Question: How do you make the contents of a 100% width span not wrap when the text is more than 100% of parent? I have monkeyed around with 'whitespace: nowrap;' with no luck.
'span.firstname, span.lastname, span.email''div.name, div.personal, or div.account_view' I would like the 3 spans to go for however long their content is (no wrap).
'''
<div class="account_view">
<div class="personal">
<div class="picture">
<img src="example.png" />
<span>Image caption</span>
</div>
<div class="name">
<span class="first">Firstname</span>
<span class="last">Lastname</span>
<span class="email">email@email.com</span>
</div>
</div>
</div>
'''
'''
div.account_view {
display: block;
height: auto;
width: 700px;
padding: 40px;
margin: 0 auto;
border: 0;
}
div.account_view div.personal {
margin: 0 auto;
clear: both;
overflow: hidden;
white-space: nowrap;
}
div.account_view div.personal div.picture {
float: left;
display: block;
width: 200px;
height: 200px;
border: 1px solid #aaa;
margin: 0 10px 0 0;
}
div.account_view div.personal div.picture img {
display: block;
width: 100%;
height: 100%;
border: 0;
padding: 0;
margin: 0;
}
div.account_view div.personal div.picture span {
display: block;
font-size: inherit;
text-align: center;
margin: 0;
position: relative;
top: -27px;
padding: 5px;
background-color: rgba(0,0,0,.4);
color: #eee;
}
div.account_view div.personal div.name {
float: left;
position: relative;
top: -25px;
}
div.account_view div.personal div.name > * {
display: block;
font-weight: 300;
white-space: normal;
}
div.account_view div.personal div.name span.first {
font-size: 125px;
font-weight: 700;
}
div.account_view div.personal div.name span.last {
position: relative;
top: -9px;
left: 5px;
font-size: 56px;
}
div.account_view div.personal div.name span.email {
font-size: 29px;
position: relative;
left: 8px;
}
'''
---

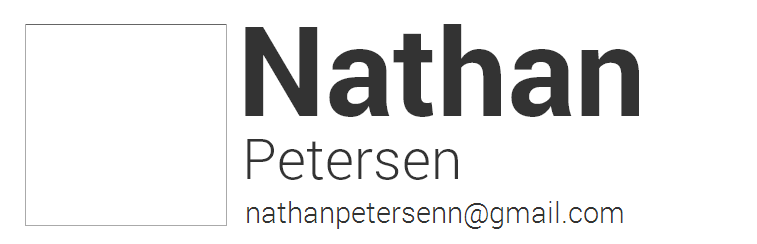
Answer: Add to the span's CSS
'white-space: nowrap'
Additionally you can use
'text-overflow: ellipsis'
to get a nice "..." When the text is cutoff